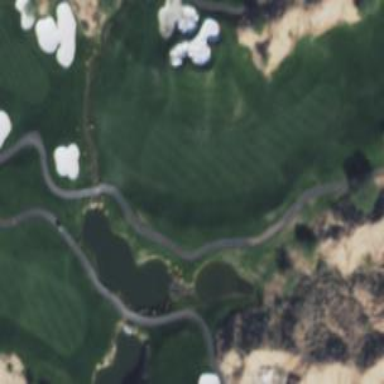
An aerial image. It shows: Golf hole.